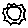
Label: sun